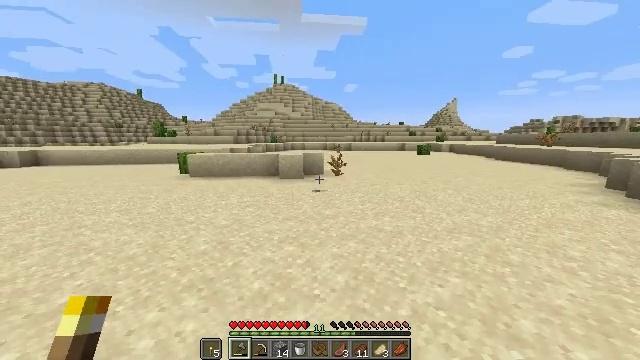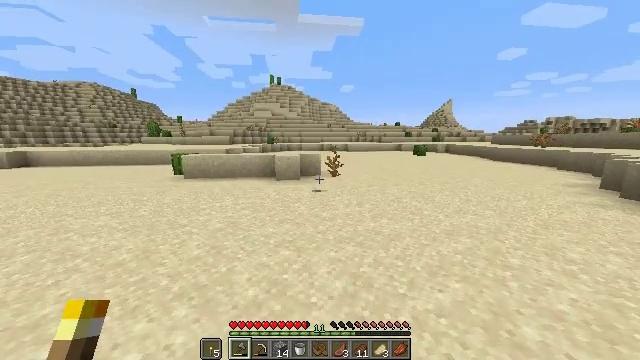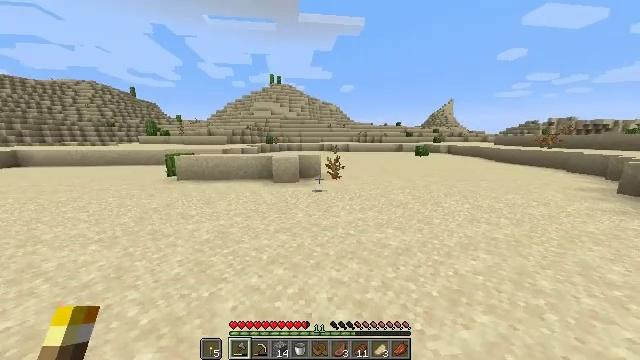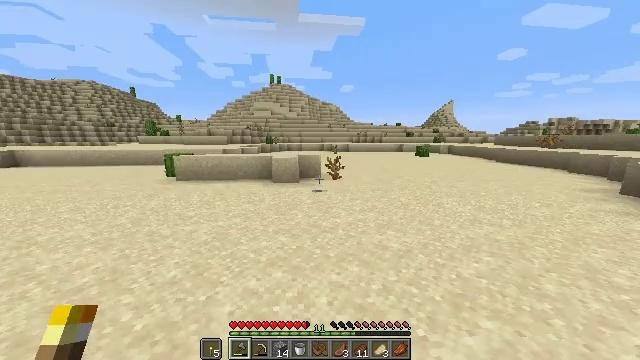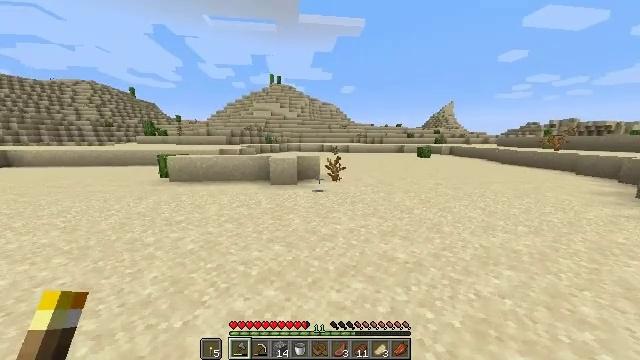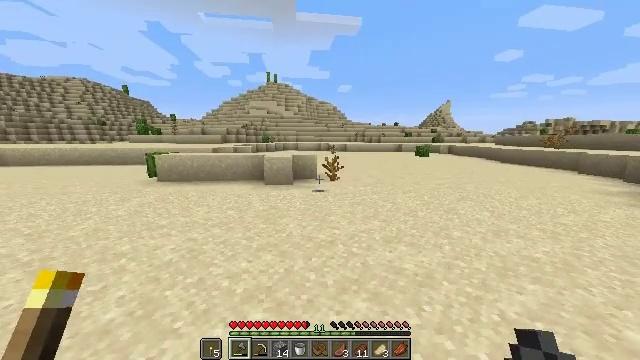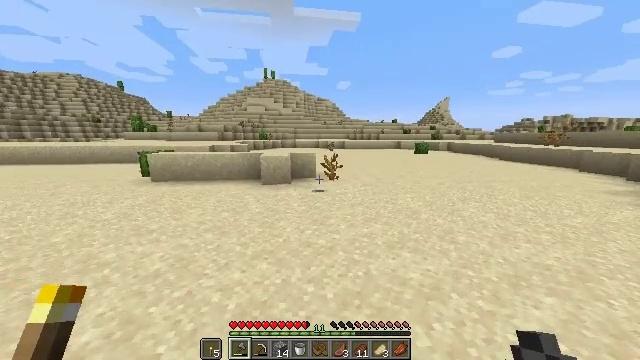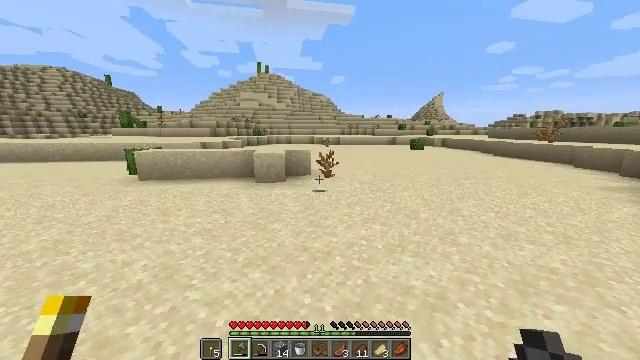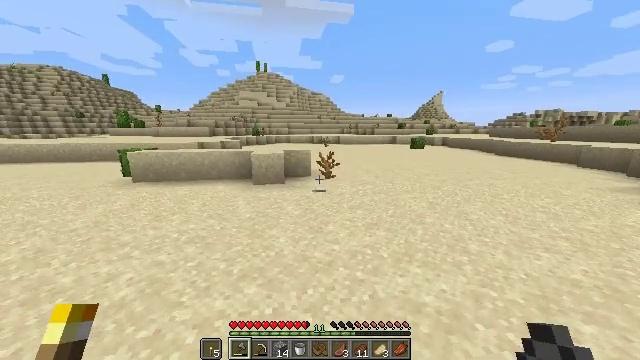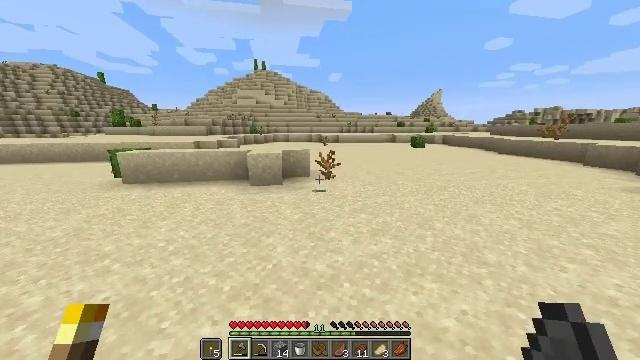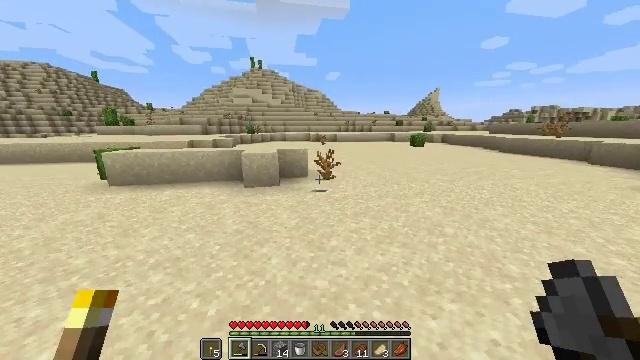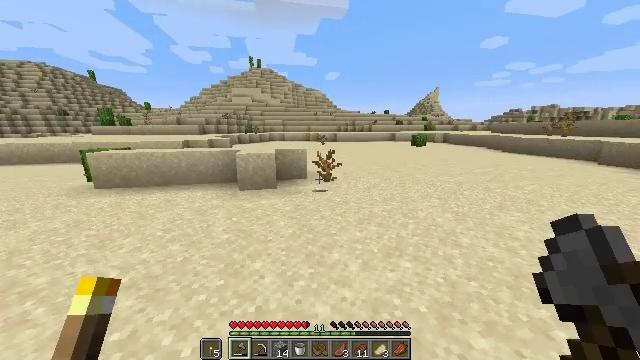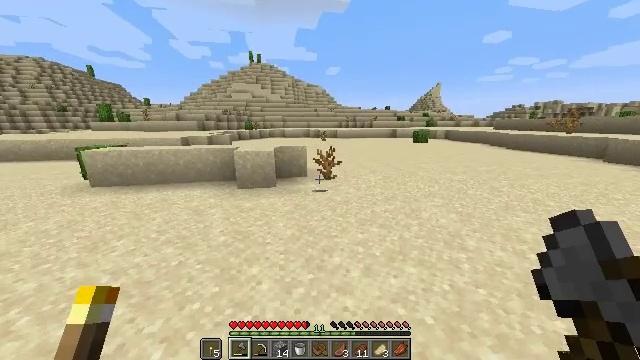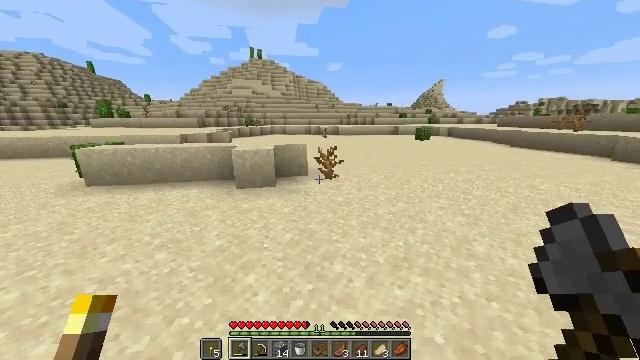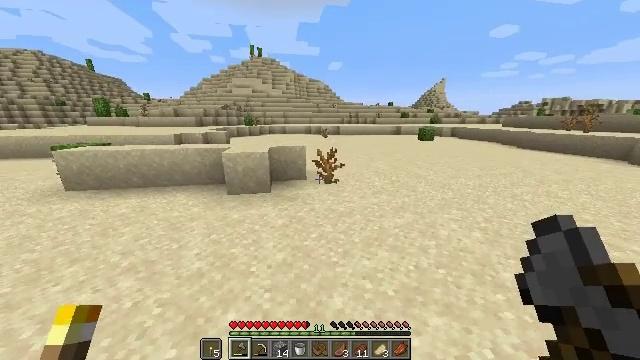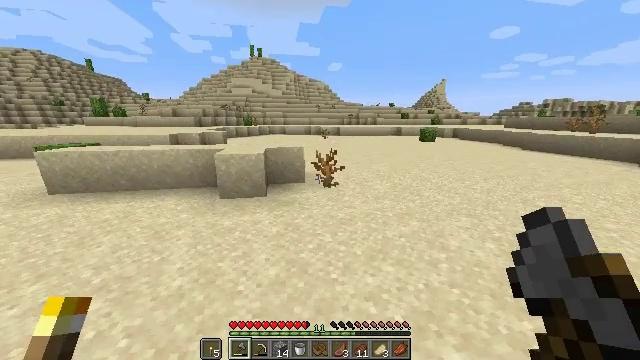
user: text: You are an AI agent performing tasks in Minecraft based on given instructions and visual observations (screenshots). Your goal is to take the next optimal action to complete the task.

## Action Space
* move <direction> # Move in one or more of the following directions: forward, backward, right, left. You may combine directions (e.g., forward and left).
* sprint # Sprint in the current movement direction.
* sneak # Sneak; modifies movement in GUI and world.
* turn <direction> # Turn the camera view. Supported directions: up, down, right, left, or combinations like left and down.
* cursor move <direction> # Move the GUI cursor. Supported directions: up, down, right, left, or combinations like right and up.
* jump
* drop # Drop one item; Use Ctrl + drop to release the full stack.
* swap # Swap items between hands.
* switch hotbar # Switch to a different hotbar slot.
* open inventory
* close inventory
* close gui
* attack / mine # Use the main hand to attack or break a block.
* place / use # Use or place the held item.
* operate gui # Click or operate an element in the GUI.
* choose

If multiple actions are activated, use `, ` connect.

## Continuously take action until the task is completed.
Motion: motion action
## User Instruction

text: Left click to mine the dead bush.
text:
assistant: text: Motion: move forward, sprint
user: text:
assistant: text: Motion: move forward, sprint
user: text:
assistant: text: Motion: move forward, sprint
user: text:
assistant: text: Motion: move forward, sprint
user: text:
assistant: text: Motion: move forward, sprint
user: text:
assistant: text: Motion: move forward, sprint
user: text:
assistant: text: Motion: move forward, sprint, turn right and down
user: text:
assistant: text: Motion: move forward, sprint
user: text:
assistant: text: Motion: move forward, sprint
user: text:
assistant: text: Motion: move forward, sprint
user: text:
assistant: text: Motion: move forward, sprint
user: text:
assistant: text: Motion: move forward, sprint
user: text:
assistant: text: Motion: move forward, sprint
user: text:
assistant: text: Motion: move forward, sprint
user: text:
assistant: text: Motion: move forward, sprint
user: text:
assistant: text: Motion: move forward, sprint
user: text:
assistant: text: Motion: move forward, sprint, turn down
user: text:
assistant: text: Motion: move forward, sprint
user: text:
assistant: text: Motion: move forward, sprint
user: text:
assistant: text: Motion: move forward, sprint, attack / mine
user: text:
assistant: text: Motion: move forward, sprint, attack / mine
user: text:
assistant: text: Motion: move forward, sprint, attack / mine
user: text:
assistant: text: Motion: move forward, sprint, turn down, attack / mine
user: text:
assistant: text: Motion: move forward, sprint
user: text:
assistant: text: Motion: sprint